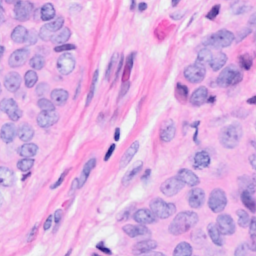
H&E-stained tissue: Breast